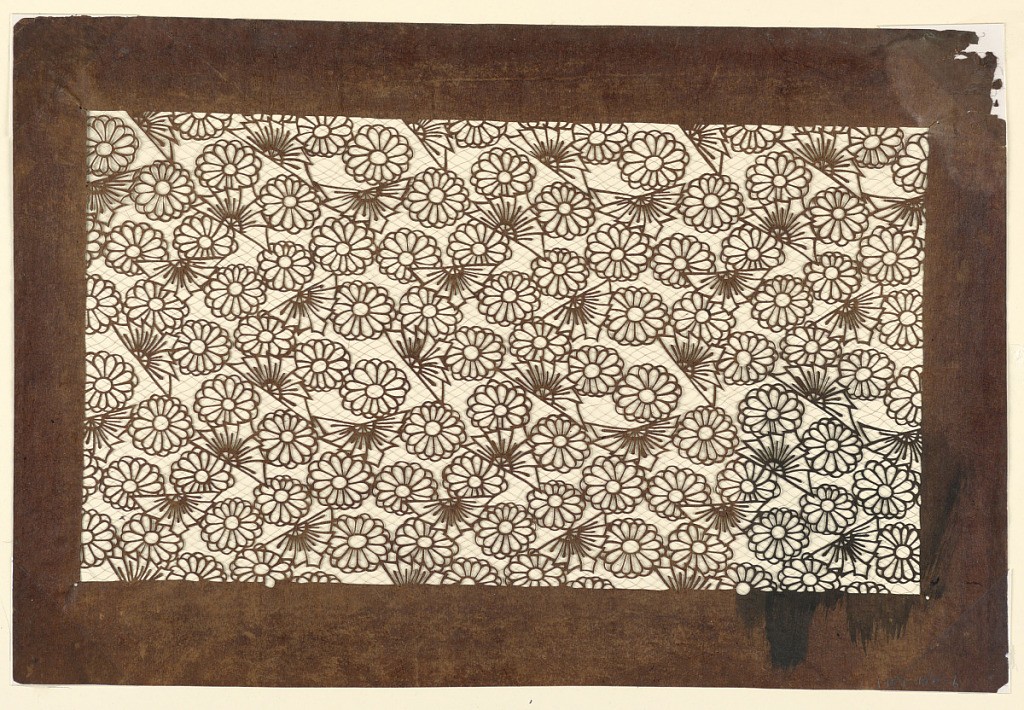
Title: Chrysanthemums and Fans
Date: mid 18th - early 19th century
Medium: Mulberry paper (kozo washi) treated with fermented persimmon tannin (kakishibu), and silk threads (itoire)
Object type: Katagami
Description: Silhouettes of chrysanthemums and fans create this motif. Silk threads are added to support the stencil structure. The top right corner of the stencil has been damaged and worn away.